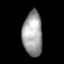
Tissue: lung
Cell type: Epithelial cells
Senescence score: 0.1667
Nuclear area (px): 870
Mean DAPI intensity: 159.322